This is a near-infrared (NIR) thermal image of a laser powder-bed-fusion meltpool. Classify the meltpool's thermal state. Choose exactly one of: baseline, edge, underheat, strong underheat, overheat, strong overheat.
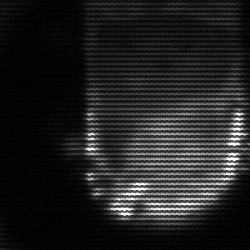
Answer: baseline